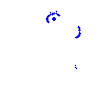
Particle: proton